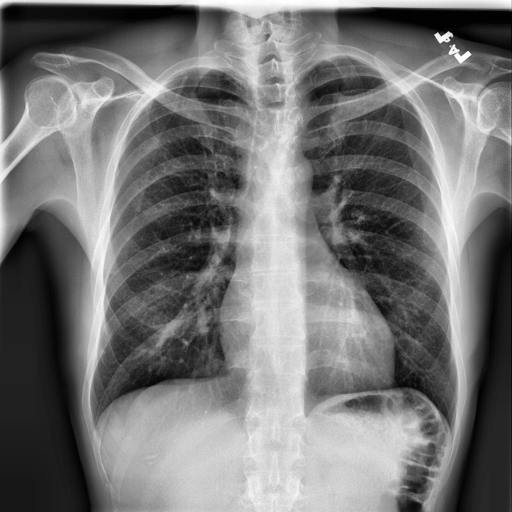
Finding: NORMAL